Aerial crown-view tile of a tropical tree (Barro Colorado Island, Panama), acquired 20250616:
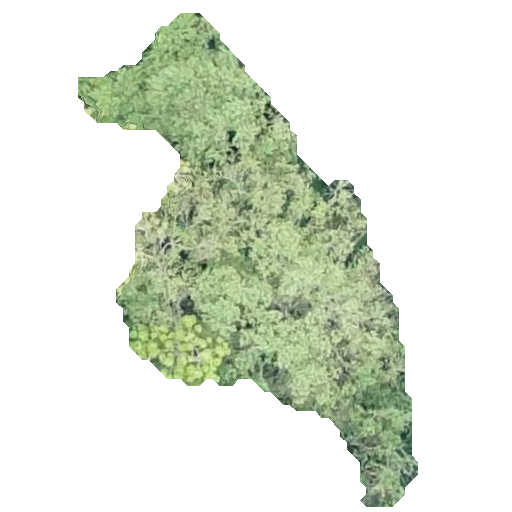
Species: Luehea seemannii
GBIF accepted scientific name: Luehea seemannii
Crown area: 114.891 m²